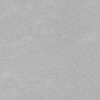
Atmospheric dust classification: dusty